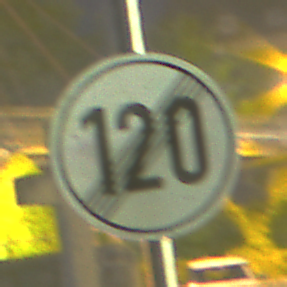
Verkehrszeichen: EndeGeschwindigkeit120
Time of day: Night
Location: Outdoor (Urban)
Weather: PartlyCloudy
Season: NotSpecified
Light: Artificial